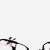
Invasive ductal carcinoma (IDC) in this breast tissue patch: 0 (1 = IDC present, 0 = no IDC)